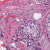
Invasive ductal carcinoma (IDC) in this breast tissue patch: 1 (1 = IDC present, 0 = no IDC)